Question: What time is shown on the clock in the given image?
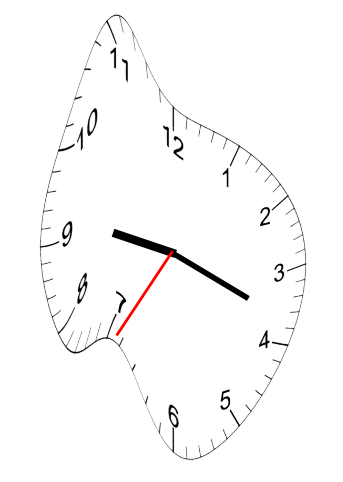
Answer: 09:18:35